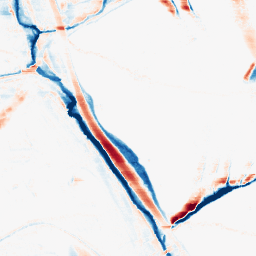
Category: morphological
Decomposition family: morphological_rect
Decomposition parameters: operation: average
width: 20
height: 5
Upsampling method: bicubic
Upsampling parameters: scale: 2
Upsampling scale: 2